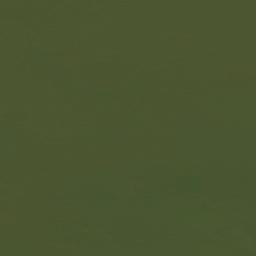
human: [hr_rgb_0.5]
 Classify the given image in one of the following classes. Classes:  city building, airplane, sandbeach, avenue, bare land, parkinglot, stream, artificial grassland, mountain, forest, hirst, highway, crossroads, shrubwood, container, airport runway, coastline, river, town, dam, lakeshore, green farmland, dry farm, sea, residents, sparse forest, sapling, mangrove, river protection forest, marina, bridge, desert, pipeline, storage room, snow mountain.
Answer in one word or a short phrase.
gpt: sea